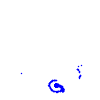
Particle: electron